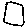
Label: square